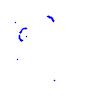
Particle: proton